Question:
I have a raycast, however it goes through the enemies as it is suppose to but it hits nothing else. If I remove the mask it hits the enemies layer. If I remove the layer and use raycastall it hits only the enemies.
If I use raycast it goes clear through a wall and hits the player but does not show as a hit, in fact i get the error
'''
NullReferenceException: Object reference not set to an instance of an object
EnemyAI.OnTriggerEnter2D (UnityEngine.Collider2D other) (at Assets/Scripts/EnemyAI.cs:32)
'''
Line 32 is Debug.Log (hit.transform.gameObject);. If I remove it, nothing happens at all. No error, and no hit.
Heres is the code
'''
void OnTriggerEnter2D(Collider2D other){
if (other.gameObject.tag == "Player") {
myStats.inRange = true;
Vector2 direction = other.transform.position - transform.position;
hit = Physics2D.Raycast(transform.position, direction, myCircle.radius + 1, LayerMask.GetMask("enemies"));
Debug.Log("Radius size is " + (int)myCircle.radius);
Debug.Log("donthit value " + LayerMask.GetMask("Enemies"));
Debug.Log("direction " + (myStats.player.transform.position - transform.position));
Debug.DrawRay(transform.position, other.transform.position - transform.position, Color.white);
Debug.DrawLine(transform.position, myStats.player.transform.position, Color.white);
//Destroy(hit.transform.gameObject);
Debug.Log (hit.transform.gameObject);
if(hit != null && hit.transform.gameObject != null){
if (hit.transform.gameObject.tag == "INDESTRUCTIBLE") {
Debug.Log("WALL");
// Destroy the Tag "Enemy" here
}
if (hit.transform.gameObject.tag == "Player") {
Debug.Log("player");
// Destroy the Tag "Enemy" here
}
Debug.Log("Tag name is " + hit.collider.tag);
}
Debug.DrawRay(transform.position, myStats.player.transform.position - transform.position, Color.white);
}
}
'''
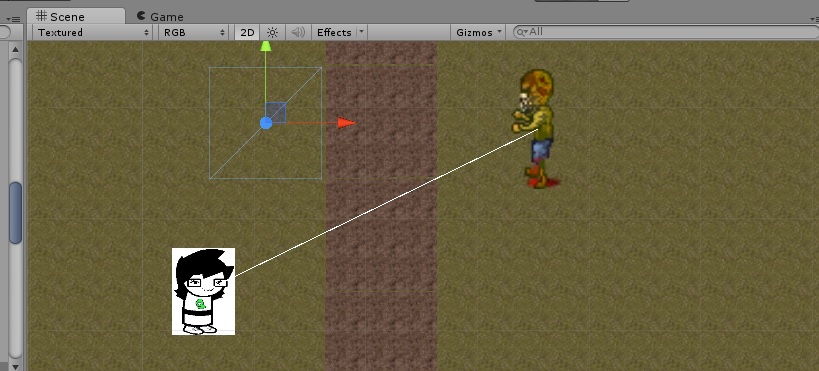
Answer: So it seems there are two things at work here. First, according to <URL> at the start of the ray. If you don't use raycastAll then the source enemy will stop your ray before it goes out into the world. To prevent this you could use a layer mask. Just to be sure, a layer mask signifies the layer that you , not the layers you want to ignore. So to make sure the enemy layer is the only layer you ignore you can use this:
'''
var layerMask = Physics2D.DefaultRaycastLayers & ~LayerMask.GetMask("Enemies");
'''
And then use this mask in your raycast.
Second, there must be a reason you're not hitting anything else. If you applied the layermask in the wrong way then you filter out any hits against the wall or player. It looks like you both have an enemy tag and an enemy layer so make sure to get this straight. But if you used raycastAll without mask and still didn't hit anything then make sure your objects meet all the requirements. They must have 2D colliders of course. If they have colliders, make sure they either aren't triggers or that "Raycasts hit Triggers" is enabled in Edit -> project settings -> physics2d.
A final thing to check is whether or not your ray goes far enough. I noticed your debug draw does not reflect your raycast perfectly. Use this to draw the actual ray:
'''
Debug.DrawLine(transform.position, transform.position + direction * (myCircle.radius + 1) / direction.magnitude, Color.white);
'''